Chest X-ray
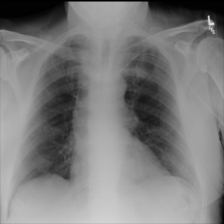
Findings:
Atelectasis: negative
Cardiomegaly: negative
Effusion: negative
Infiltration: negative
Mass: negative
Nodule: positive
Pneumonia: negative
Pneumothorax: negative
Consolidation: negative
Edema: negative
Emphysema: negative
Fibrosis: negative
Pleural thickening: negative
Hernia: negative